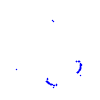
Particle: pion